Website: walmart
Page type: billing-address
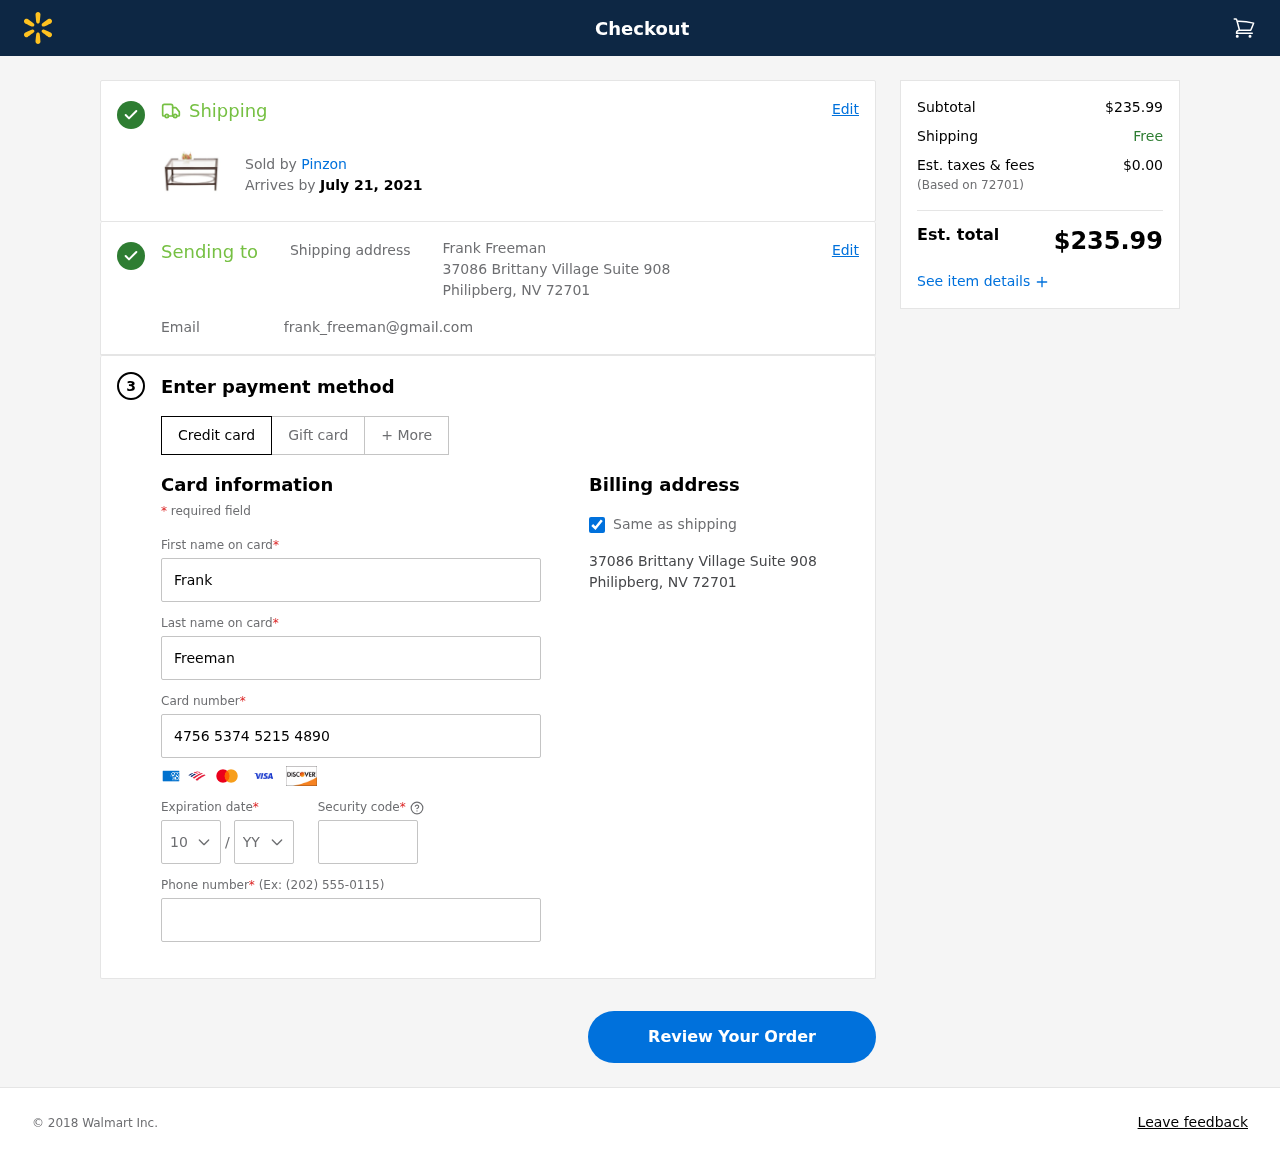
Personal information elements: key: PII_CARD_CVV
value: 712
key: PII_CARD_EXPIRY_MONTH
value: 10
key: PII_CARD_EXPIRY_YEAR
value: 30
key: PII_CARD_NUMBER
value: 4756 5374 5215 4890
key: PII_CITY_STATE_ZIP
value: Philipberg, NV 72701
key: PII_EMAIL
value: frank_freeman@gmail.com
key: PII_FIRSTNAME
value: Frank
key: PII_FULLNAME
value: Frank Freeman
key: PII_LASTNAME
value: Freeman
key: PII_PHONE
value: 8392628323
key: PII_POSTCODE
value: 72701
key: PII_STREET
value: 37086 Brittany Village Suite 908
Product elements: key: PRODUCT1_BRAND
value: Pinzon
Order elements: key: ORDER_DELIVERY_DATE
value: July 21, 2021
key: ORDER_SUBTOTAL
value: $235.99
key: ORDER_TAX
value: $0.00
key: ORDER_TOTAL
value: $235.99